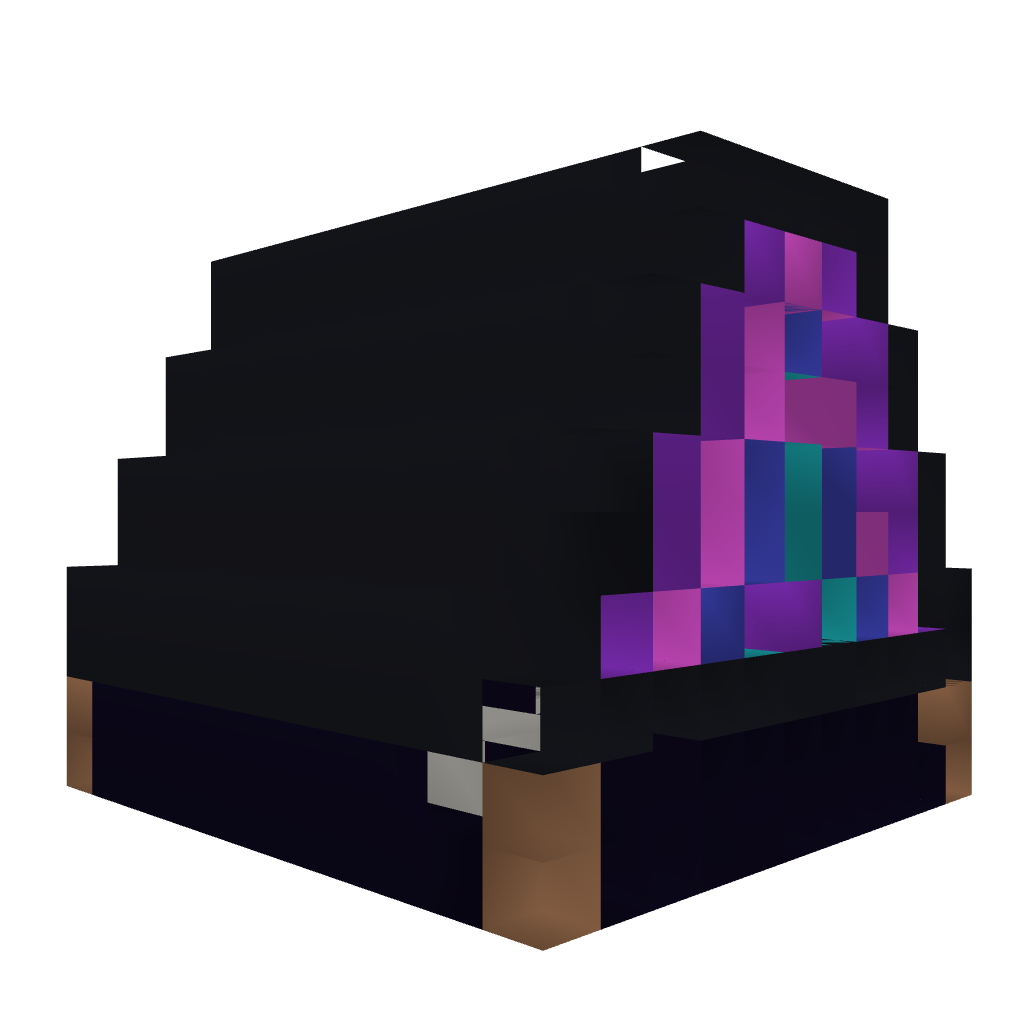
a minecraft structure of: Carnival Game #3 (Fortune Teller)